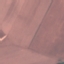
Land use / land cover: AnnualCrop